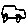
Label: car